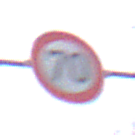
Verkehrszeichen: Geschwindigkeit70
Umgebung: Outdoor, Suburban
Tageszeit: MorningAfternoon
Wetter: Overcast
Licht: Natural
Jahreszeit: NotSpecified
Kontrast: LowContrast